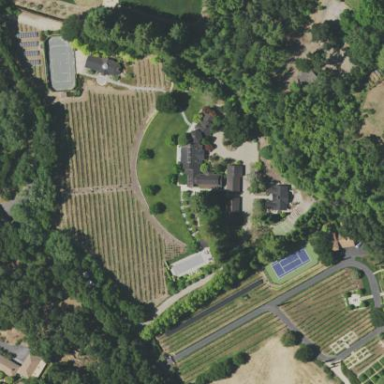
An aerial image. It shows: Vineyard where grapes are grown.